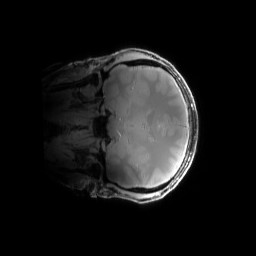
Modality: PDw
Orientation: coronal
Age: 30
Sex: male
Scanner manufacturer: siemens
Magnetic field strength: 6.98 T
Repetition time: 1.3 s
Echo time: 0.00231 s